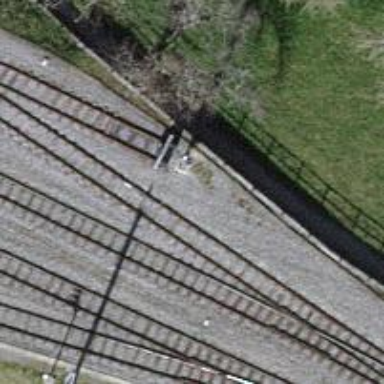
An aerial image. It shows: Railway buffer stop.